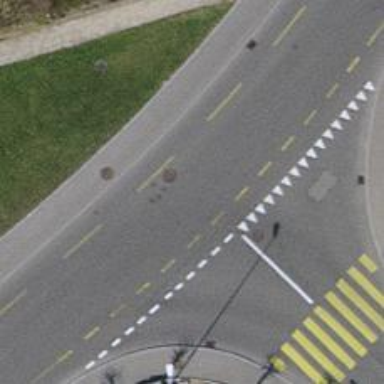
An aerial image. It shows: Asphalt residential road with designated cycle lane.